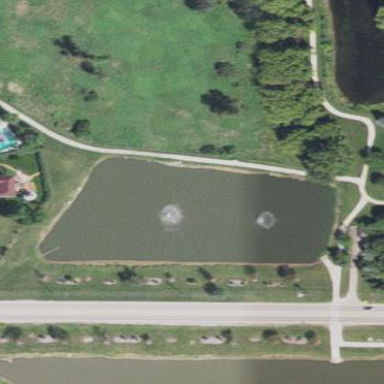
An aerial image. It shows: Pond surrounded by natural water.